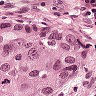
Metastatic tissue present: yes